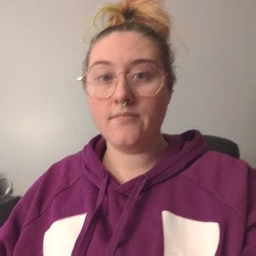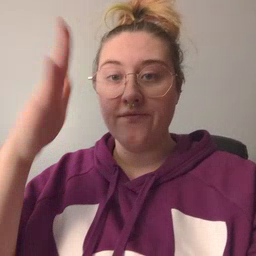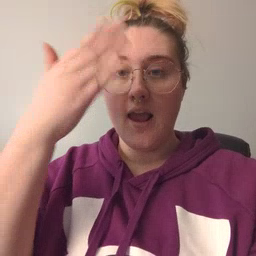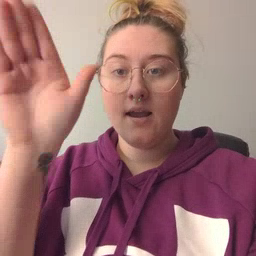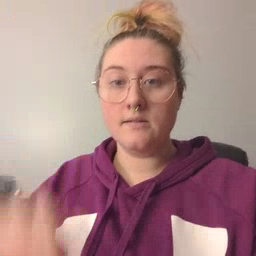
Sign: flag